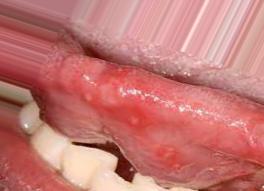
Condition: Mouth Ulcer